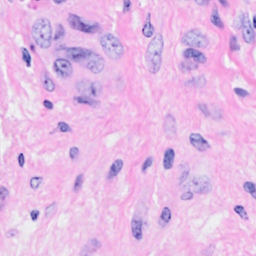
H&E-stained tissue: Breast